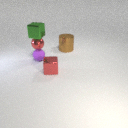
small green metal cube above small purple rubber sphere